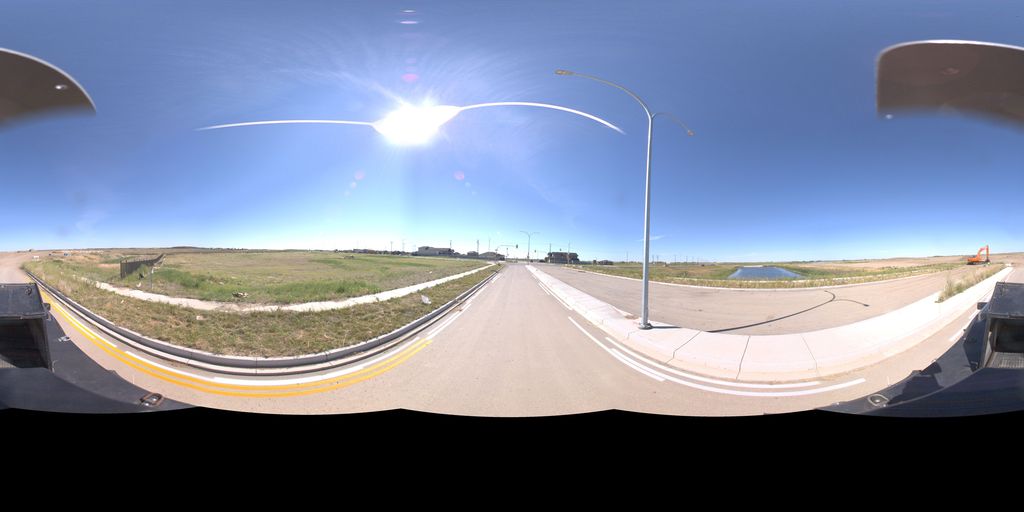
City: saskatoon